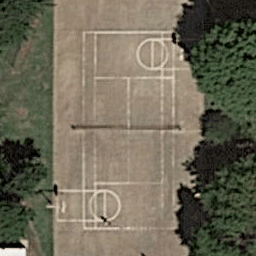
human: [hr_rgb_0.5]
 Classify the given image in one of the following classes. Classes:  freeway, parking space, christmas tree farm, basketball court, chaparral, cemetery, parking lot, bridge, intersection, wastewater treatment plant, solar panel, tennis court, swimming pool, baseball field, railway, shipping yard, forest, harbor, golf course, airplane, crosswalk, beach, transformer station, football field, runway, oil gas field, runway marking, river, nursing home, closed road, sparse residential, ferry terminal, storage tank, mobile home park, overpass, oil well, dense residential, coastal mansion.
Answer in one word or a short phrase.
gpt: basketball court